Question: I have a file (called 'log.html') on my iis7.5 server that I would like my PHP installation to be able to access and write to, but I do not want anybody to access the file directly, for example typing in '<URL>.
How can I prevent users from accessing it but allow php to see it?
When using the web.config file suggested below, I get this error:

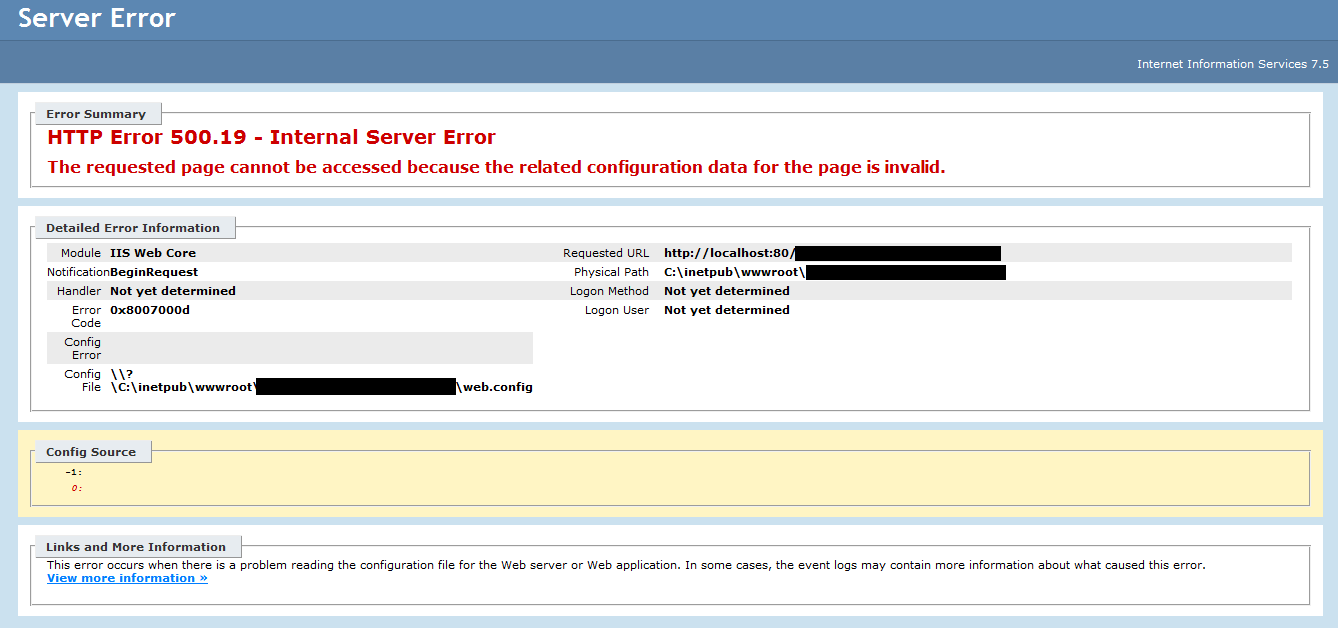
Answer: I think that I may have answered my own question! I still need to test it a bit more, and perhaps if it does not work completely then someone could correct me:
'''
<?xml version="1.0" encoding="UTF-8"?>
<configuration>
<system.webServer>
<httpProtocol>
<customHeaders>
<add name="cache-control" value="no-store, no-cache, must-revalidate, max-age=0" />
</customHeaders>
</httpProtocol>
<staticContent>
<clientCache cacheControlMode="DisableCache" />
</staticContent>
<security>
<requestFiltering>
<denyUrlSequences>
<add sequence="log.html" />
</denyUrlSequences>
</requestFiltering>
</security>
</system.webServer>
</configuration>
'''
The cache control bit prevents the browser from caching anything that it returned.
Hope this helps somebody else! I am still very new to this, so you might be able to get around this.